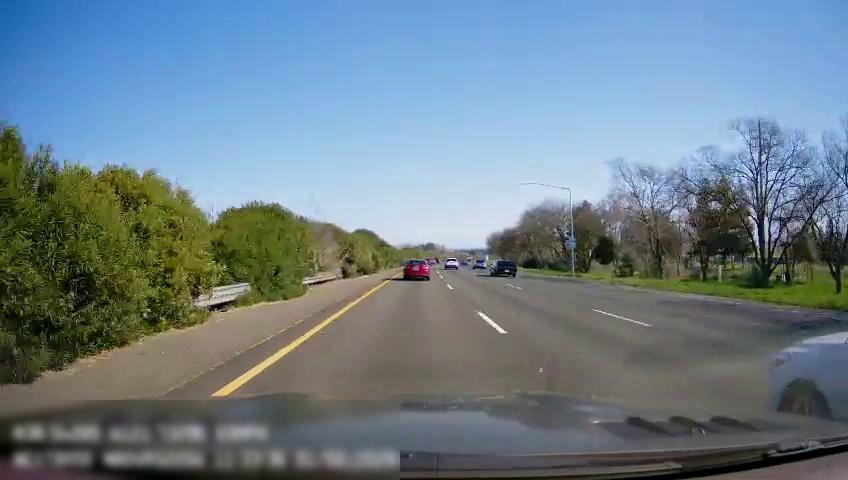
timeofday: Day
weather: Sunny
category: Drivable Space
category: Vehicles | Car
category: Vehicles | Car
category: Vehicles | Car
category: Vehicles | Car
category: Lanes | Current Lane
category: Lanes | Current Lane
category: Lanes | Alternate Lane
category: Lanes | Alternate Lane